Field crop: maize
Growth stage: 2
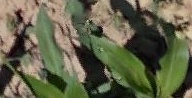
Species: maize